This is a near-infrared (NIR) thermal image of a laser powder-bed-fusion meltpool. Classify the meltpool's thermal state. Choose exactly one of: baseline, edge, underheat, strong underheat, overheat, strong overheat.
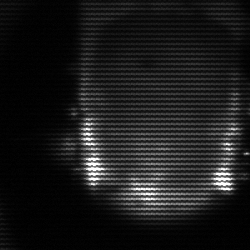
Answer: baseline